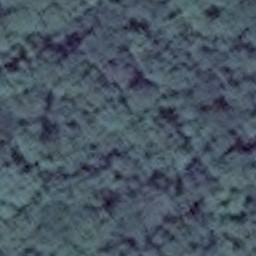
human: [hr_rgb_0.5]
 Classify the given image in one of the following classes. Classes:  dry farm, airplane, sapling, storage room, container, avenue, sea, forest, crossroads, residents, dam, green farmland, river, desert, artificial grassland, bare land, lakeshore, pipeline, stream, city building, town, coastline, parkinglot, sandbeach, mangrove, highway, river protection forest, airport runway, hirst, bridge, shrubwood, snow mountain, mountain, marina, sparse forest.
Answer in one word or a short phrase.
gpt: forest